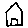
Label: house